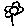
Label: flower